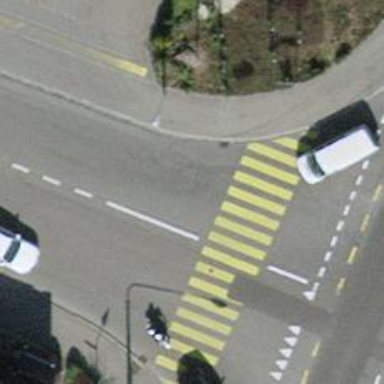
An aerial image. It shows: Road crossing with traffic signals.